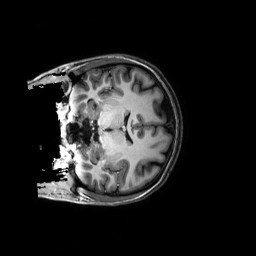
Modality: T1w
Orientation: coronal
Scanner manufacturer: philips
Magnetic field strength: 3 T
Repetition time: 0.0096 s
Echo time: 0.0046 s